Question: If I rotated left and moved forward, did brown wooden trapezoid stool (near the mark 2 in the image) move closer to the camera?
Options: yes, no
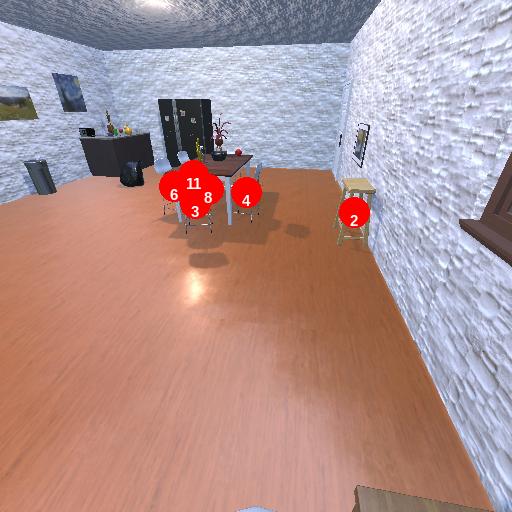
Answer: yes